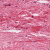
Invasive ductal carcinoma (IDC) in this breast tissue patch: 0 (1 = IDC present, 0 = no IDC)